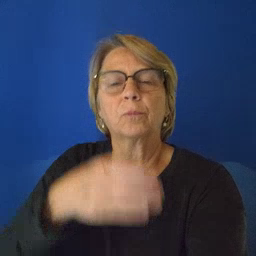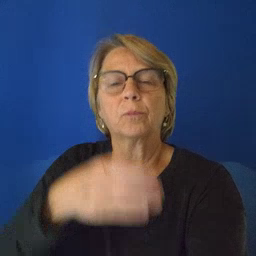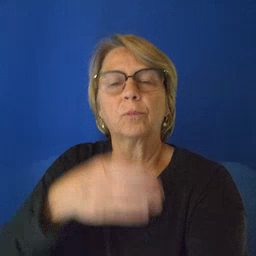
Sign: arm